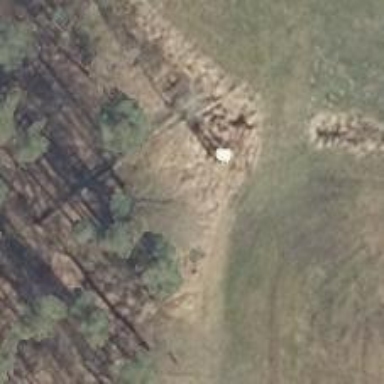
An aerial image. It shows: Shelter that serves as hunting stand.